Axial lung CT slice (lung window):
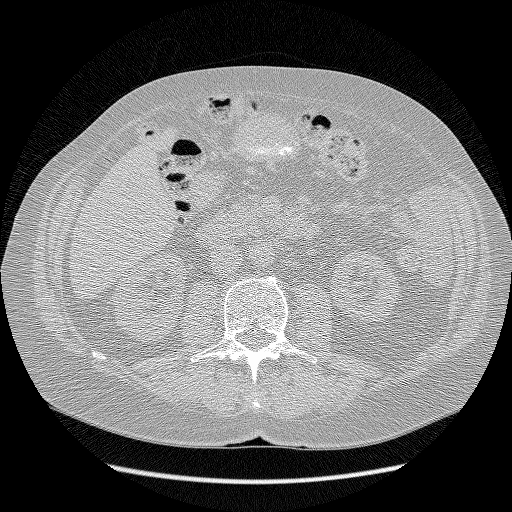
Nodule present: no